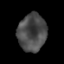
Tissue: lung
Cell type: T cells
Senescence score: 0.2398
Nuclear area (px): 1040
Mean DAPI intensity: 75.181